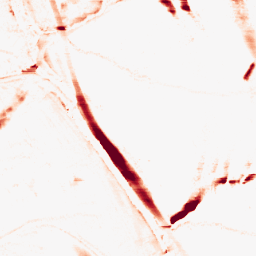
Category: morphological
Decomposition family: morphological_rect
Decomposition parameters: operation: opening
width: 20
height: 5
Upsampling method: linear_exact
Upsampling parameters: scale: 8
Upsampling scale: 8